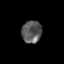
Tissue: skin
Cell type: Epithelial cells
Senescence score: 0.2481
Nuclear area (px): 438
Mean DAPI intensity: 89.139